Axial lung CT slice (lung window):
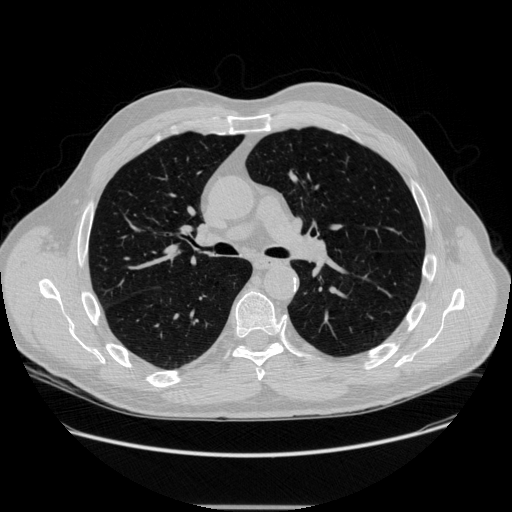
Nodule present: no